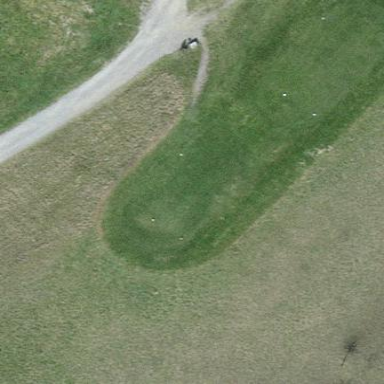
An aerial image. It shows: Grassy area designated as golf tee.